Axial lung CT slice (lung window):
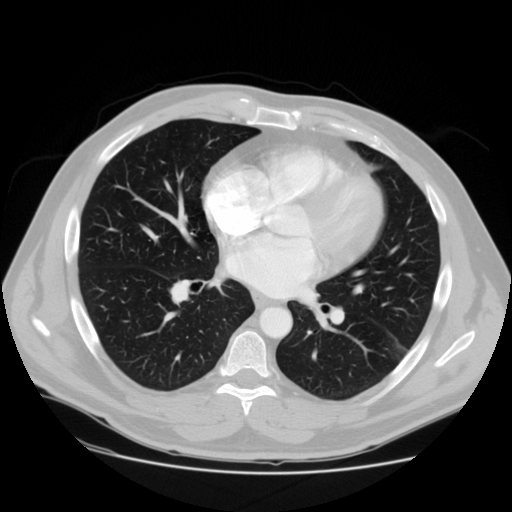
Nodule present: no